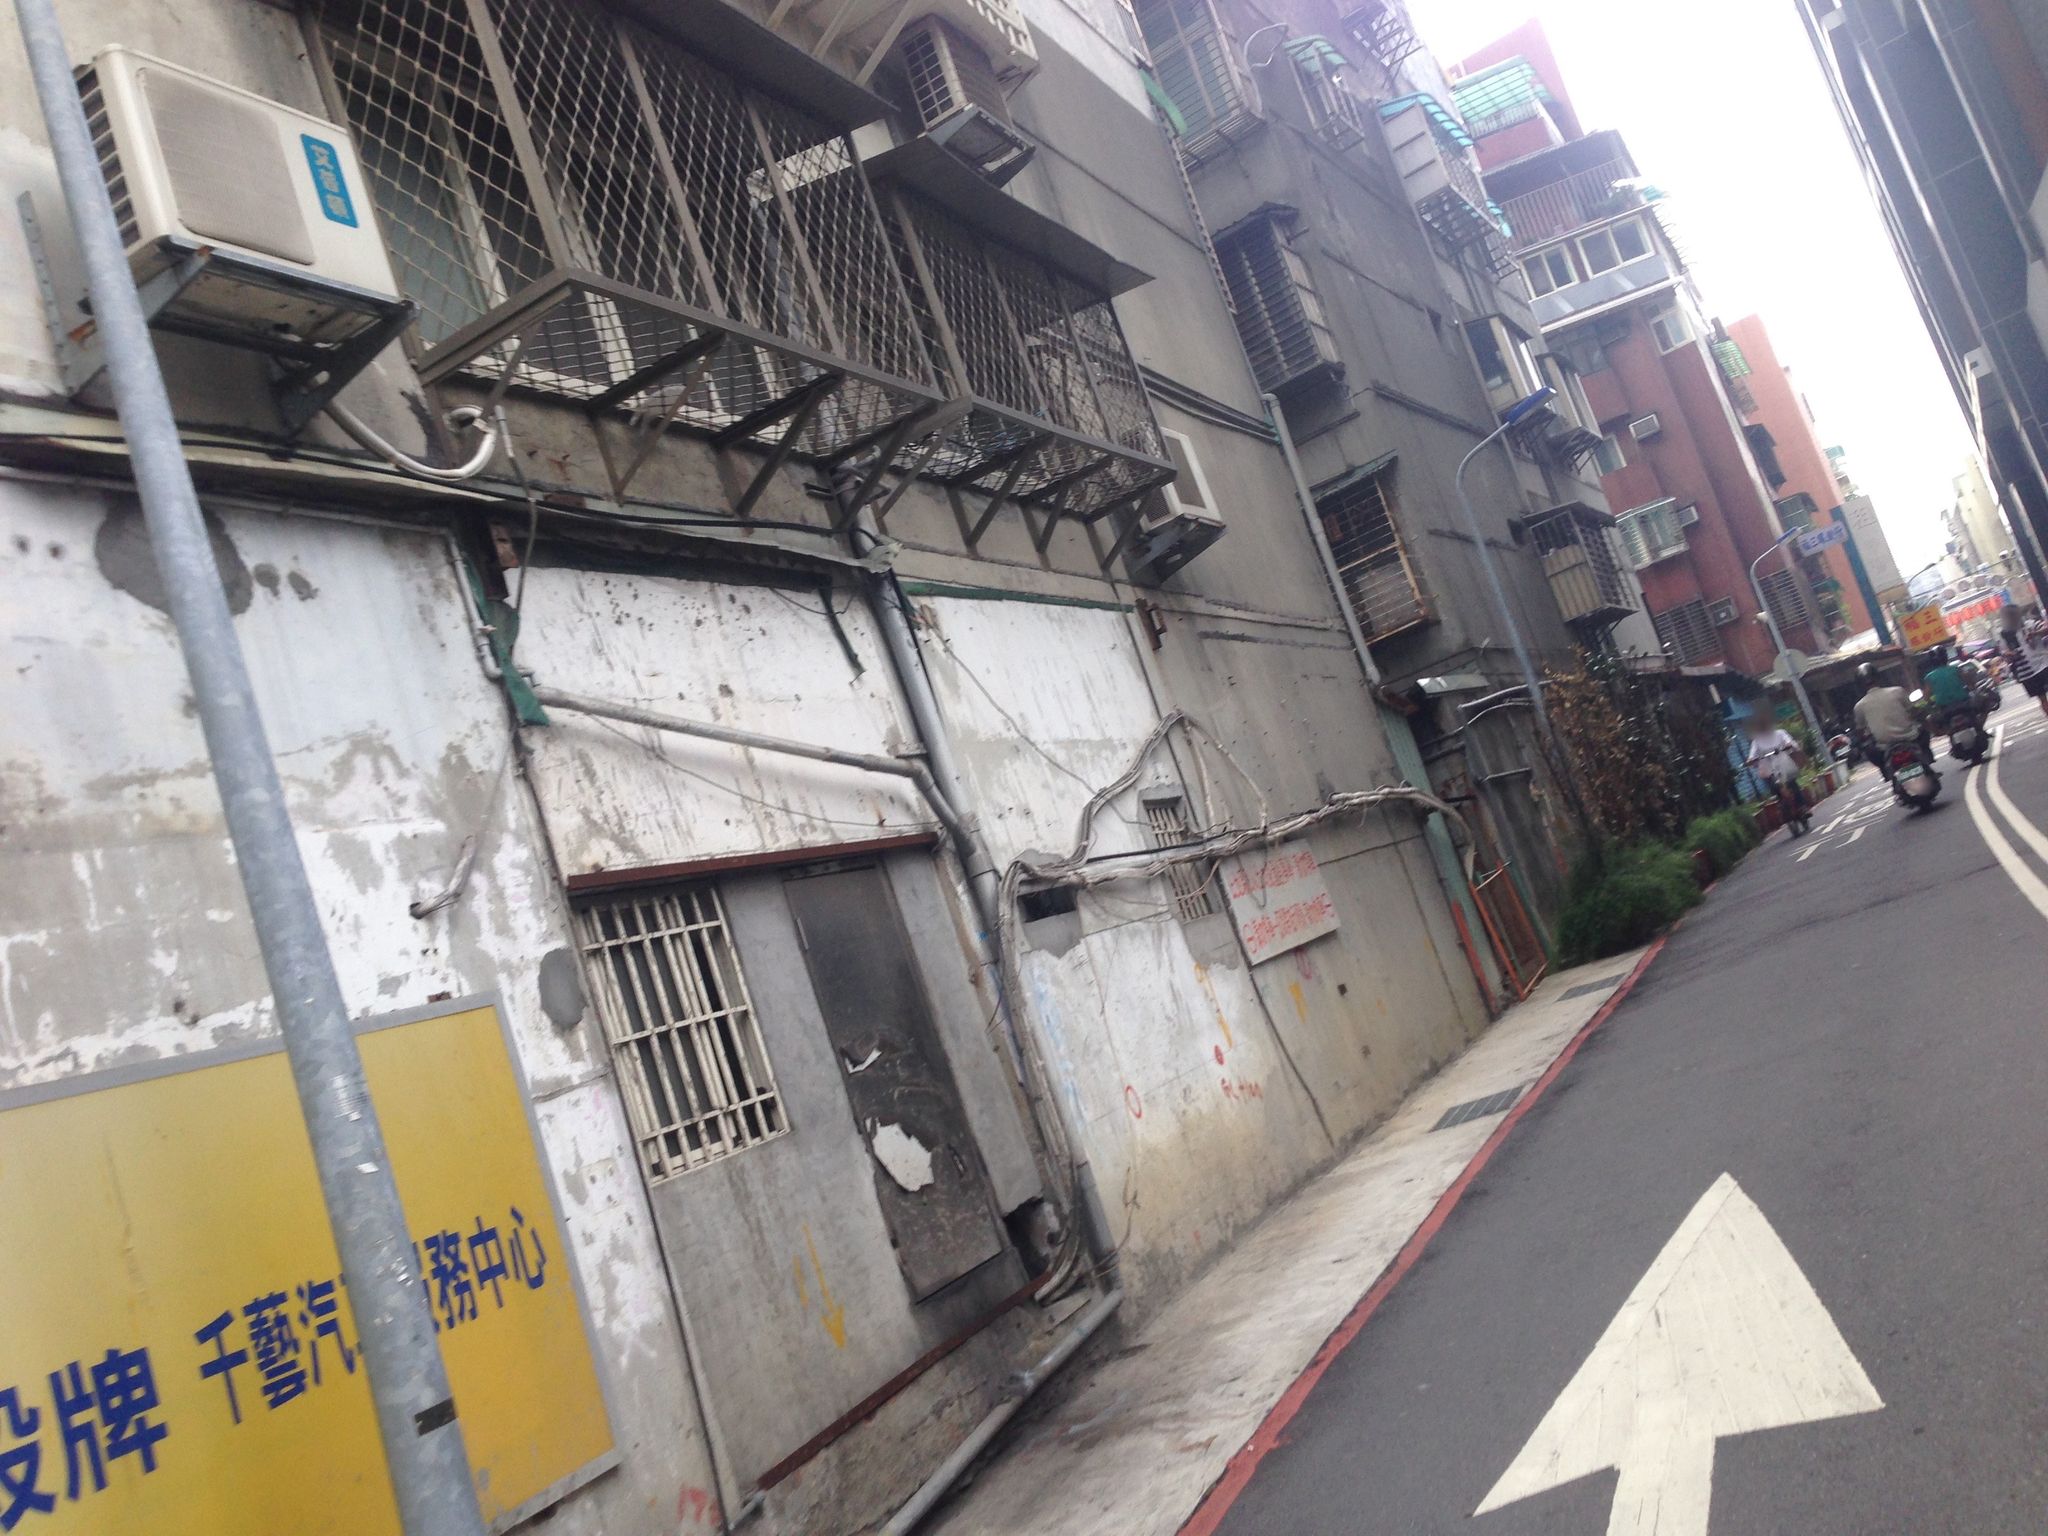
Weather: cloudy
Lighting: day
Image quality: good
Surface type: walking surface
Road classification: trunk
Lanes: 4
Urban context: urban centre
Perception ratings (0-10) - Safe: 1.73, Lively: 2.56, Beautiful: 0.72, Boring: 1.56, Depressing: 6.7, Wealthy: 0.37